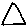
Label: triangle